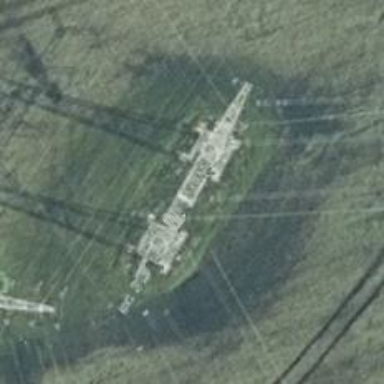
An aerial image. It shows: Lattice tower structure with straight line management for power transmission.